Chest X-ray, AP view. Patient: 20 years old, sex M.
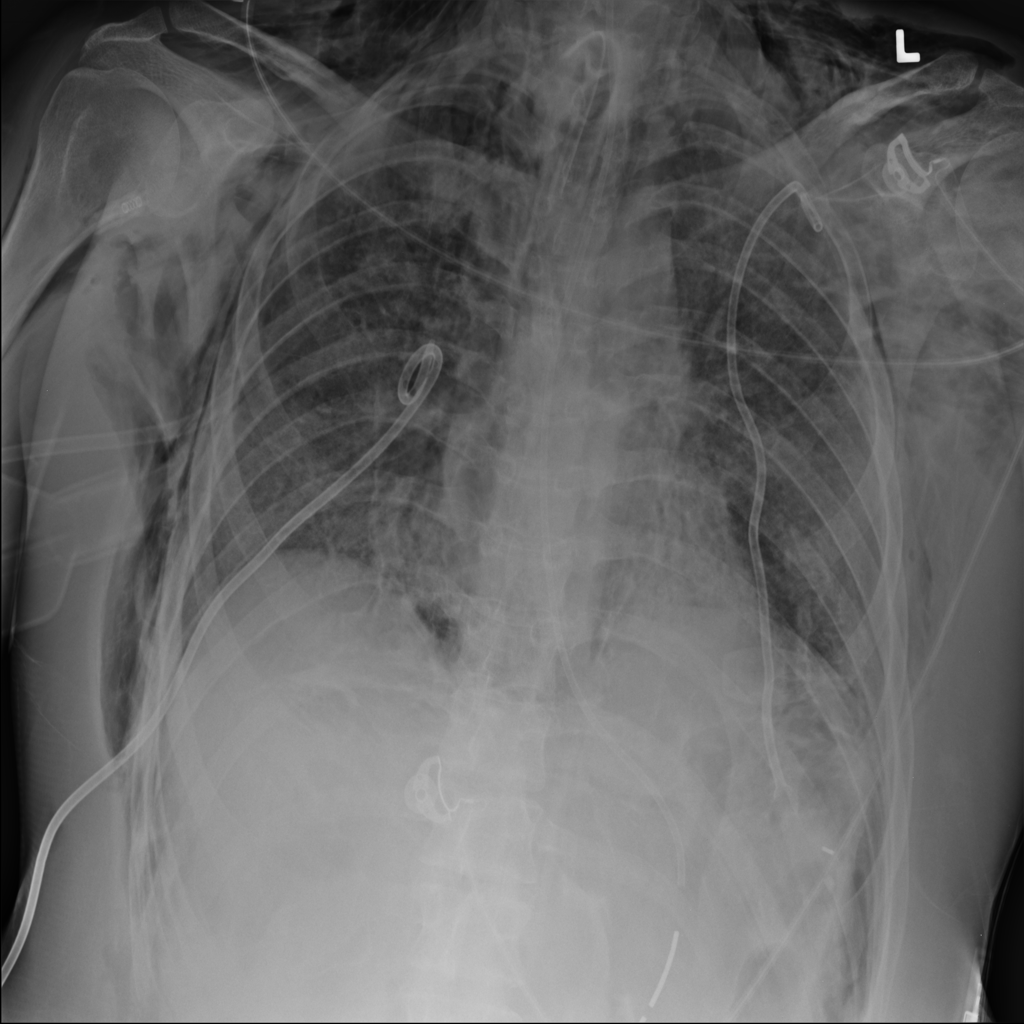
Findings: Emphysema